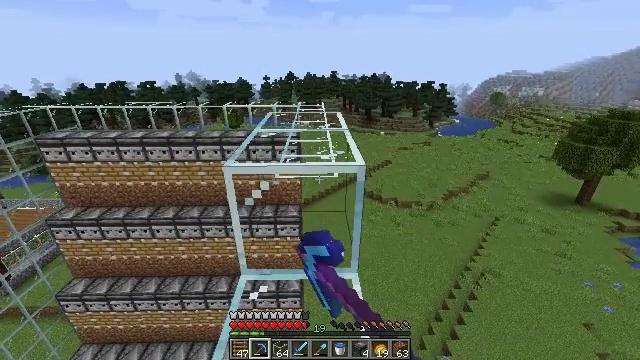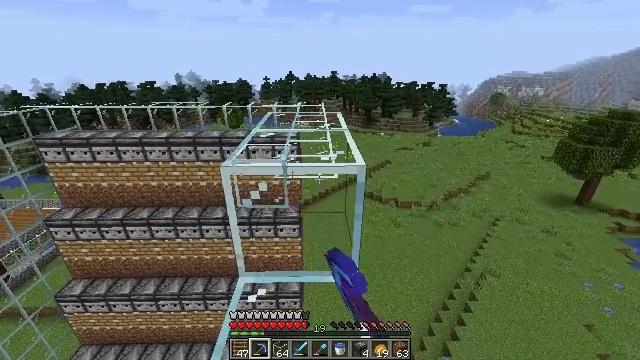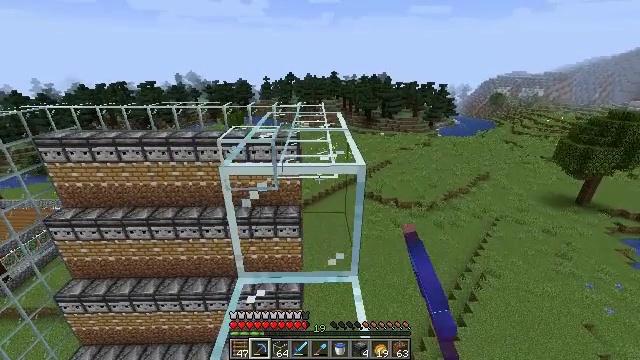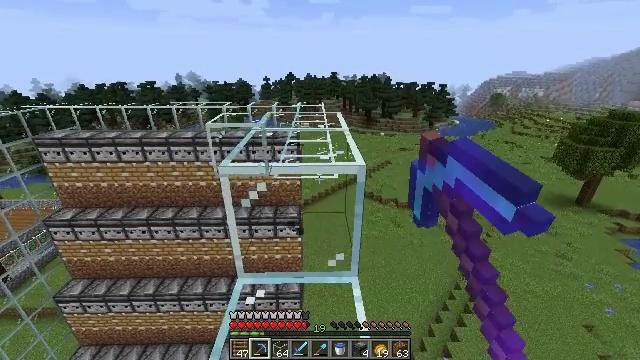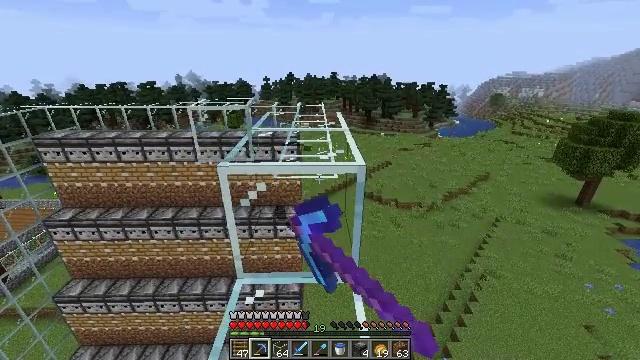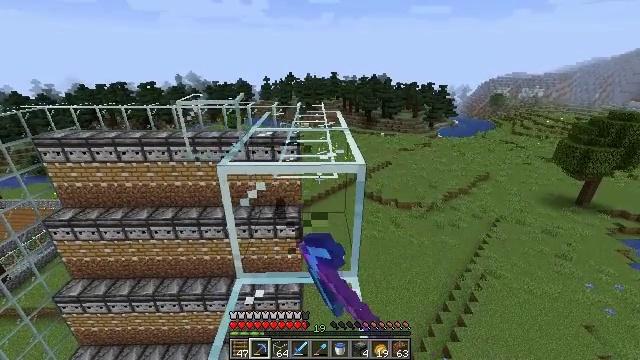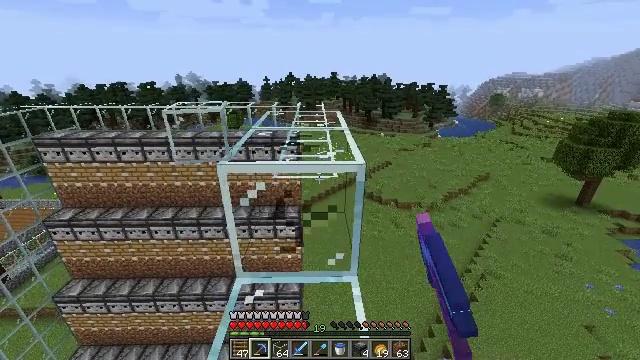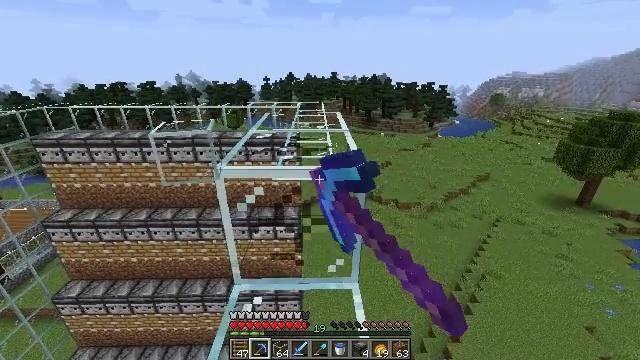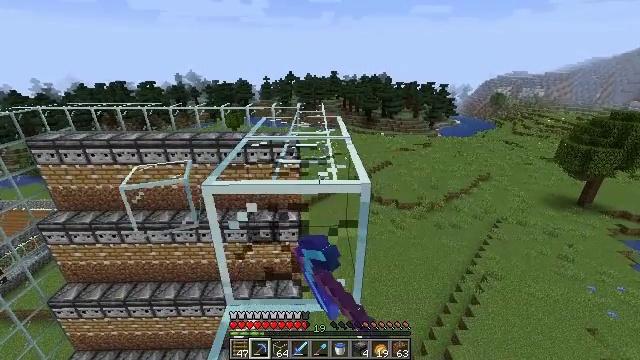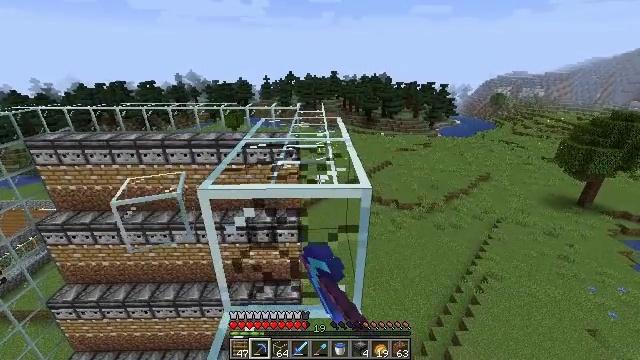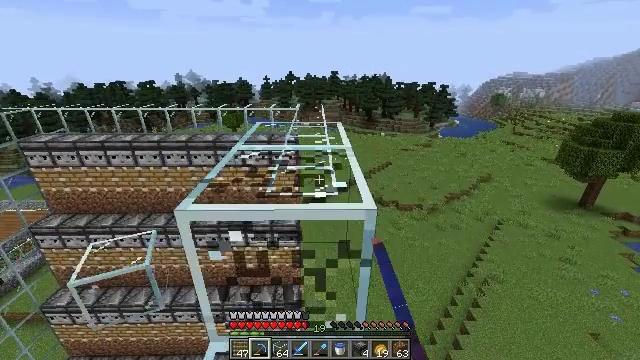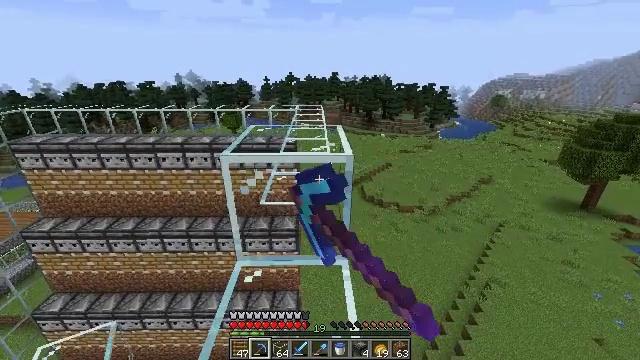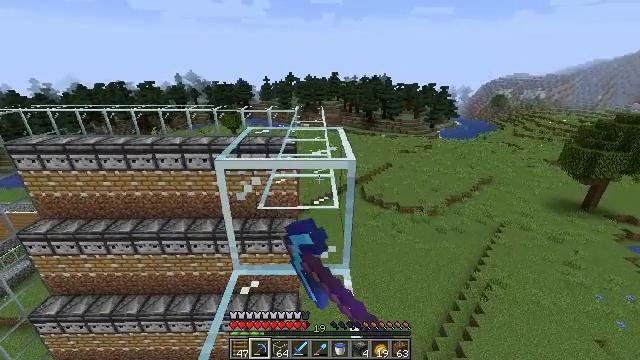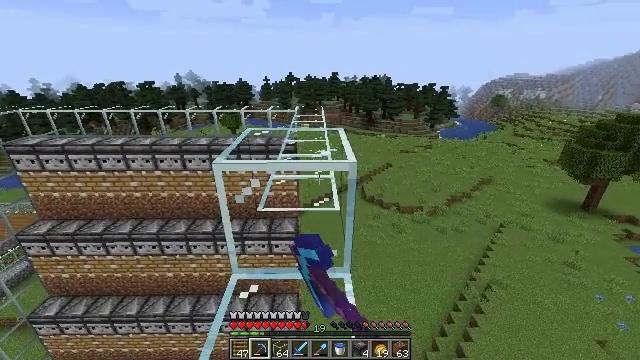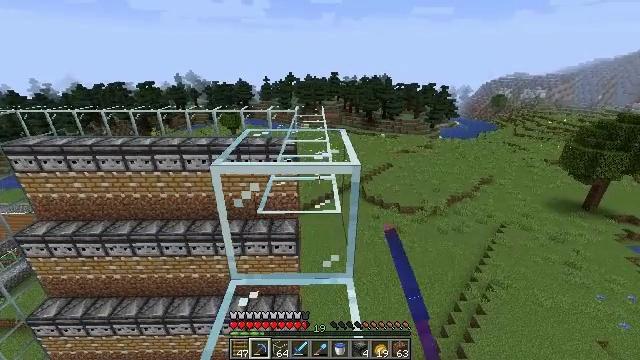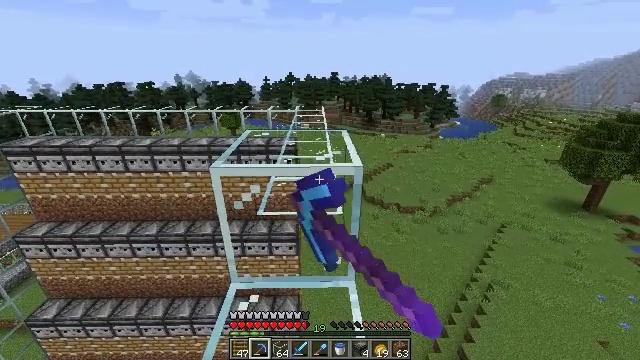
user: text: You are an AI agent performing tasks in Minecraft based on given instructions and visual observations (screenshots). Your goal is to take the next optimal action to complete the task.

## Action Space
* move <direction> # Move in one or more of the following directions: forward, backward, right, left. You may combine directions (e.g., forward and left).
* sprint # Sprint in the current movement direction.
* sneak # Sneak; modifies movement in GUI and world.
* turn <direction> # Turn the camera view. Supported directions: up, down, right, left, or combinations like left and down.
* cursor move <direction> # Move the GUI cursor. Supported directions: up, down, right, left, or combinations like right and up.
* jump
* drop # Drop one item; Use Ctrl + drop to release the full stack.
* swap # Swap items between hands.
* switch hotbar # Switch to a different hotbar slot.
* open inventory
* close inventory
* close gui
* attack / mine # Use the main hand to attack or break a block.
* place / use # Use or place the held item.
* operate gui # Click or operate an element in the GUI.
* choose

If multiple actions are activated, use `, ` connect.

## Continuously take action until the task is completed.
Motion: motion action
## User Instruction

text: Mine the glass to clear the view.
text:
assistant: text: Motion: attack / mine
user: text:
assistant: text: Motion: attack / mine
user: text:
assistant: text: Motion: attack / mine
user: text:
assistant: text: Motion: attack / mine
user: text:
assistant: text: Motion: attack / mine
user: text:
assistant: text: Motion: attack / mine
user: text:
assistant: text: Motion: move forward, attack / mine
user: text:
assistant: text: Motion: move forward, attack / mine
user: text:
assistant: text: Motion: move forward, attack / mine
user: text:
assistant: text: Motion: move forward, attack / mine
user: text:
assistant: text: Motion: move forward, attack / mine
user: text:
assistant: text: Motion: attack / mine
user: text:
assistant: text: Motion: attack / mine
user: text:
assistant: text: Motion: attack / mine
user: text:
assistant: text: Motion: attack / mine
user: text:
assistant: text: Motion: attack / mine
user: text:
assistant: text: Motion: attack / mine
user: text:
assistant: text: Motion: attack / mine
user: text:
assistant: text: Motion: attack / mine
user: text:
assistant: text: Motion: move forward, attack / mine
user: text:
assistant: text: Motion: move forward, attack / mine
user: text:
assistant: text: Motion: move forward, attack / mine
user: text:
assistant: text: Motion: move forward, attack / mine
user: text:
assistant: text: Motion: attack / mine
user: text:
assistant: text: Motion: attack / mine
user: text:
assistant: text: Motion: attack / mine
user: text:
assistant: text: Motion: attack / mine
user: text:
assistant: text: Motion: attack / mine
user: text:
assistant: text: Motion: attack / mine
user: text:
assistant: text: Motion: move forward, attack / mine